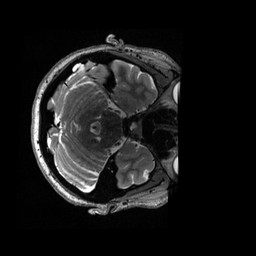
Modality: T2w
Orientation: axial
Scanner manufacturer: siemens
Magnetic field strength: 3 T
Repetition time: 3.2 s
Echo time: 0.564 s